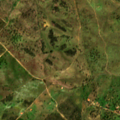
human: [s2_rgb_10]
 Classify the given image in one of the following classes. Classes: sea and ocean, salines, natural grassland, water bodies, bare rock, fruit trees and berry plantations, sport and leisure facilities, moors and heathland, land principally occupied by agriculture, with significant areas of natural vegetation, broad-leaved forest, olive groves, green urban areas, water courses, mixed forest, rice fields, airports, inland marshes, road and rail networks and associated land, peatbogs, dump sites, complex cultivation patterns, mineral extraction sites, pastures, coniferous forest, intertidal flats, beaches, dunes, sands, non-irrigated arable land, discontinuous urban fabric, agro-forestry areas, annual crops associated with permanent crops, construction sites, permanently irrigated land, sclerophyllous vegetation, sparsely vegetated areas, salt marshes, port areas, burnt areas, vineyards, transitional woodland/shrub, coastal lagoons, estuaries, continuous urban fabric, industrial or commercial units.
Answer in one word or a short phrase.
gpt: non-irrigated arable land, pastures, complex cultivation patterns, agro-forestry areas, transitional woodland/shrub